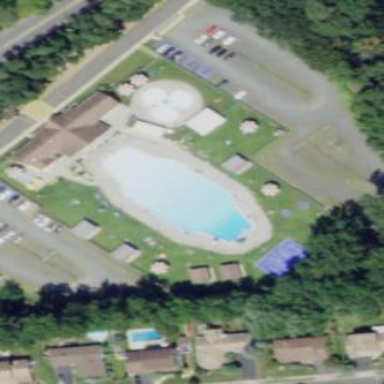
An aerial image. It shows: Outdoor swimming pool for leisure. The inground pool is ideal for swimming activities.